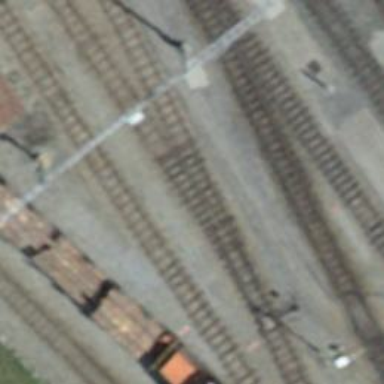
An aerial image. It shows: Narrow-gauge railway yard with electrified contact lines.